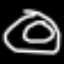
Label: donut